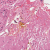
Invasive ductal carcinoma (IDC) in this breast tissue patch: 0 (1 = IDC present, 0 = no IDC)